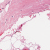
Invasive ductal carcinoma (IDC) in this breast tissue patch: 0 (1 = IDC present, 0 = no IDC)